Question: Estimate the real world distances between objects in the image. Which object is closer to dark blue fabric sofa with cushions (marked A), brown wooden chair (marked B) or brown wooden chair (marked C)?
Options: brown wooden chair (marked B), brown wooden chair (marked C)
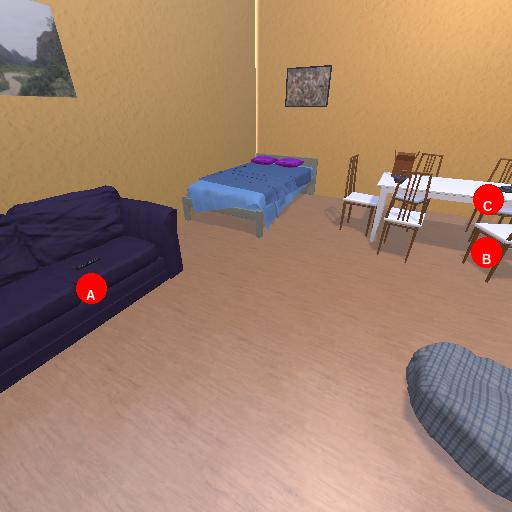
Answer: brown wooden chair (marked B)